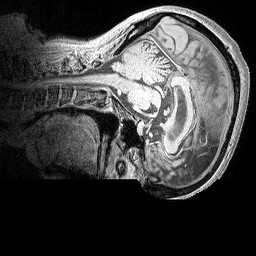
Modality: MP2RAGE
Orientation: sagittal
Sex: female
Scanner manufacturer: siemens
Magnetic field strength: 3 T
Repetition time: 5 s
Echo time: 0.00292 s